Question: A made some nine-patches for my buttons in Android but they scale in an ulgy way. The weird thing is that they are only ugly in one specific Android project.

I have no idea what cause the nine-patch to scale bad. This is the XML used in the badly scaled project, it is the same in the good scaled project.
'''
<Button
android:id="@+id/issueShare"
android:layout_width="fill_parent"
android:layout_height="wrap_content"
android:layout_weight="1"
android:layout_marginLeft="5sp"
android:layout_marginRight="5sp"
android:background="@drawable/button"
android:text="Delen" />
'''
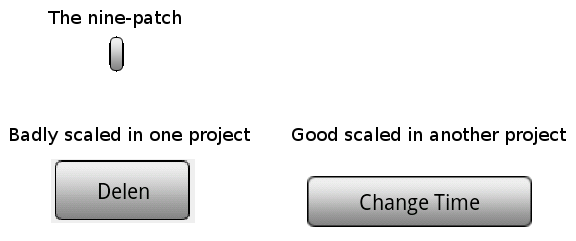
Answer: I found the solution on a place I would never look. The problem was that in my Android Manifest I didn't specify the 'android:targetSdkVersion', only the 'minSdkVersion'. After setting the 'android:targetSdkVersion' the nine-patches scaled fine.